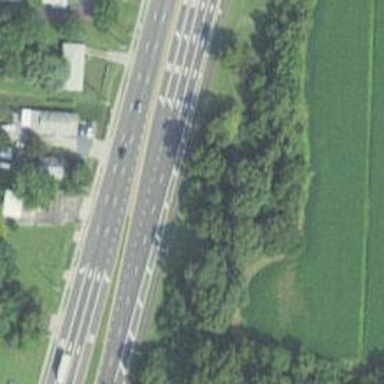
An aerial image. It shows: Primary highway.